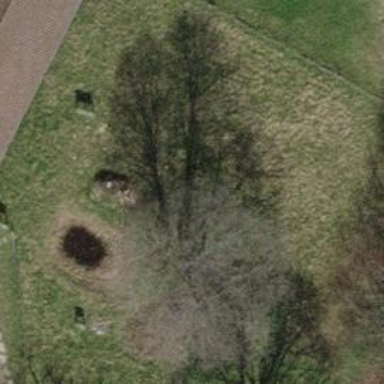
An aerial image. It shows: Beautiful tree in nature.